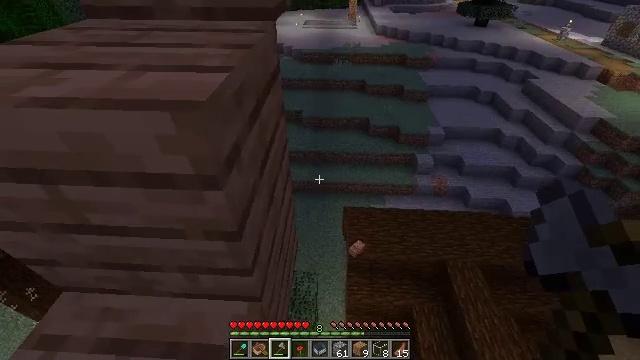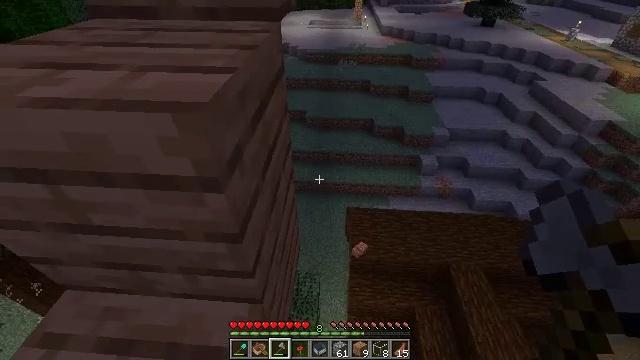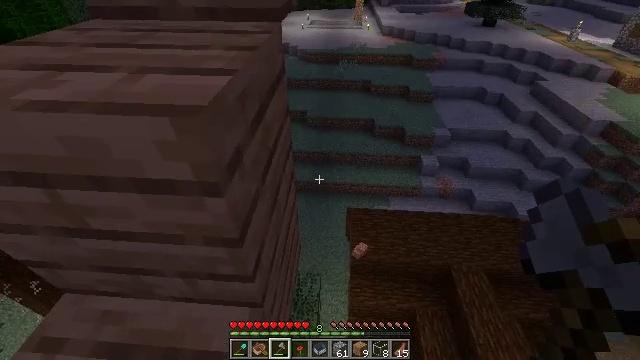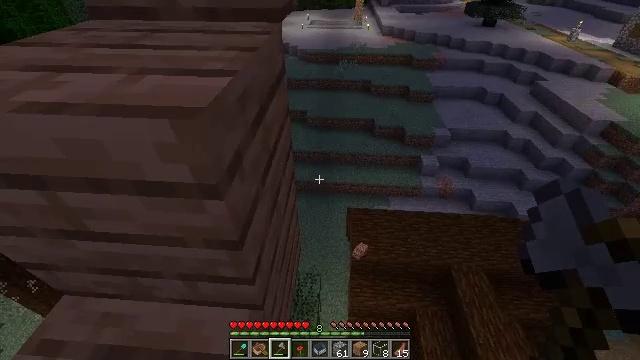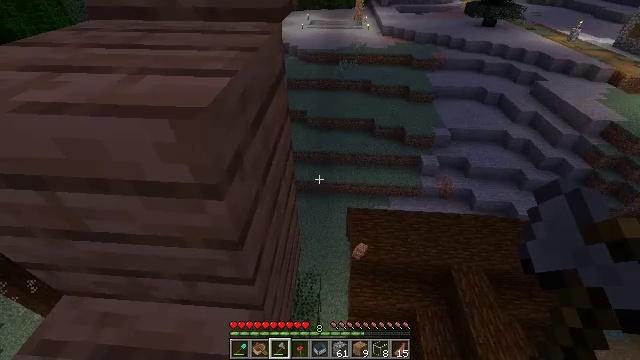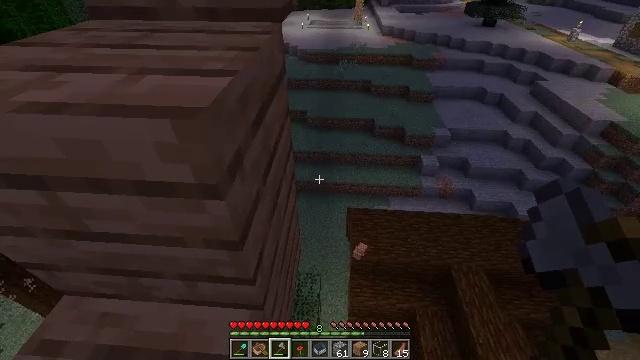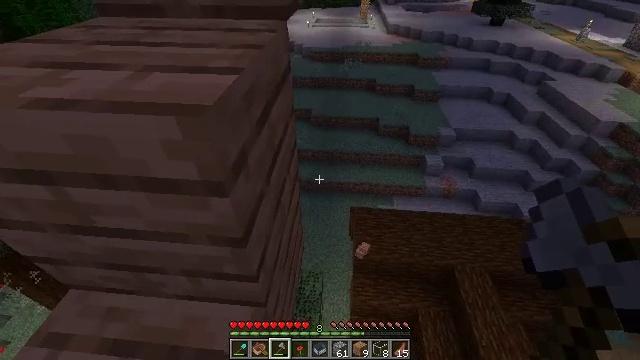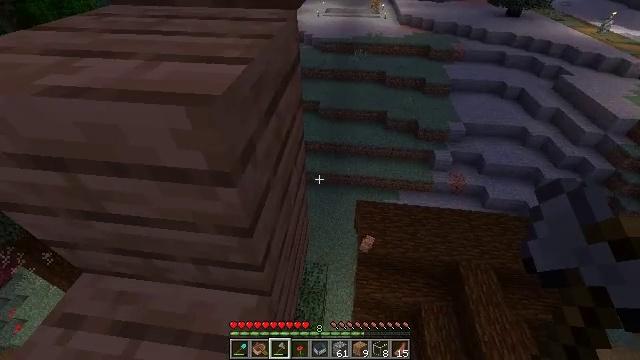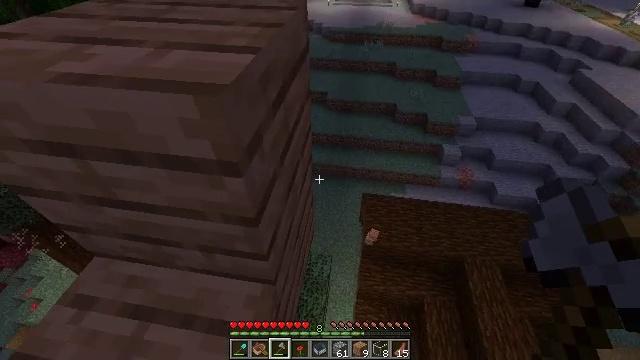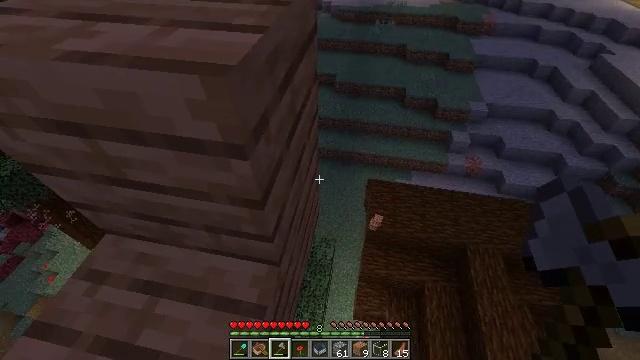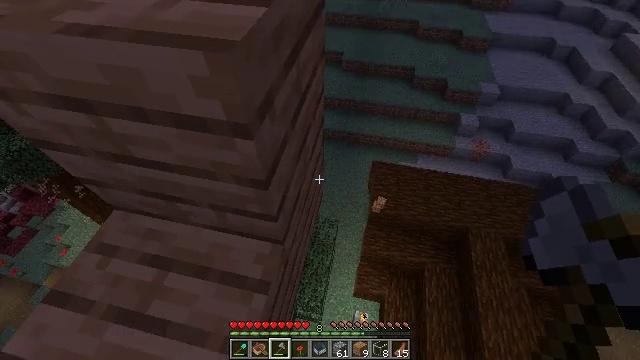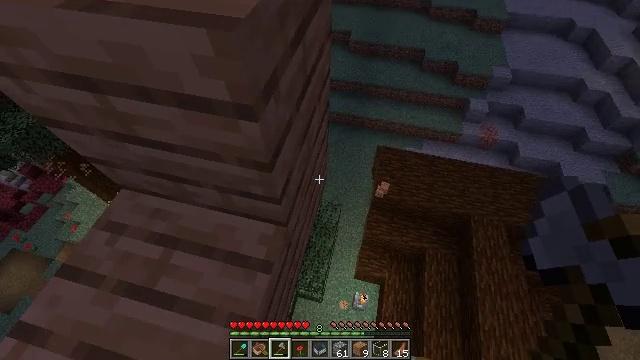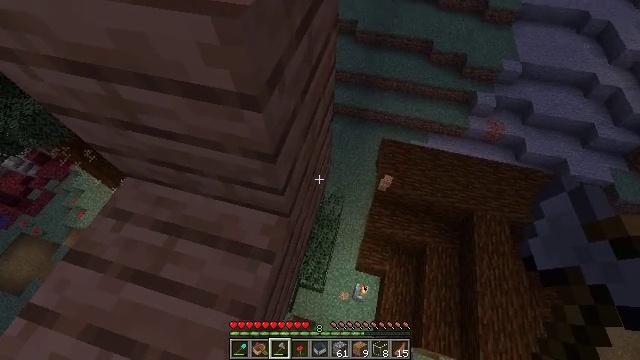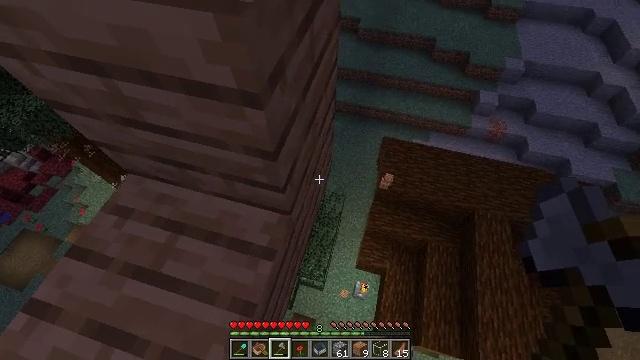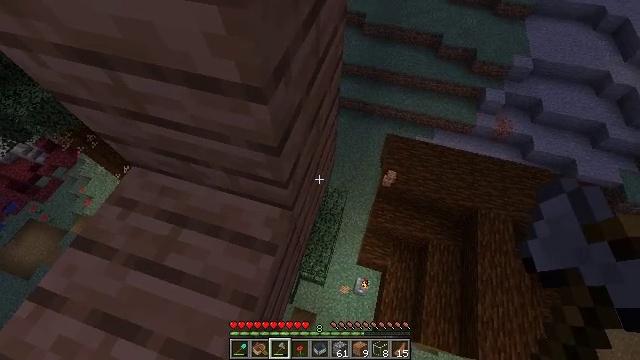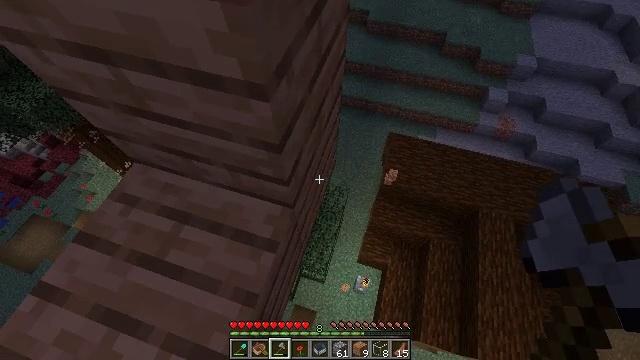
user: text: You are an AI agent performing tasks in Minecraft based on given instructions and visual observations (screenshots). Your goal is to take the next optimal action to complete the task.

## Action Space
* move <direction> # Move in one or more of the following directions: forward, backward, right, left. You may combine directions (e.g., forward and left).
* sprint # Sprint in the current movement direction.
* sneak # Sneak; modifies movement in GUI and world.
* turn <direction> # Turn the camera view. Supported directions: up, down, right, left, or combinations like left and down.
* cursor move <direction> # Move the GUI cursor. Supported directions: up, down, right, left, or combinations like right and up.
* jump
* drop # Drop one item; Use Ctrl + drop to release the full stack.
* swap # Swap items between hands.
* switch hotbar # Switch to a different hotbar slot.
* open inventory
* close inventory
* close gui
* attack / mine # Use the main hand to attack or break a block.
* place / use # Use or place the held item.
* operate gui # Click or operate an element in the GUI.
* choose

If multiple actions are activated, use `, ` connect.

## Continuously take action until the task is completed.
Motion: motion action
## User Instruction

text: Gather jungle planks for building.
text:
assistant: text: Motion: sneak, turn left
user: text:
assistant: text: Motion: sneak
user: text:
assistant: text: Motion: sneak
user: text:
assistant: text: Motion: sneak
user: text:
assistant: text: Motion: sneak
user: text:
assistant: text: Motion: sneak, turn left
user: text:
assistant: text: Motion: sneak, turn left and down
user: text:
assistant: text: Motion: sneak, turn left and down
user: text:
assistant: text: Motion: sneak, turn left and down
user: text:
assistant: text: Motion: sneak, turn left and down
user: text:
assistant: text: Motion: sneak, turn left and down
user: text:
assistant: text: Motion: sneak, turn left and down
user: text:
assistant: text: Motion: sneak
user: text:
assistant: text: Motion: sneak, turn left
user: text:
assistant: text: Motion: sneak
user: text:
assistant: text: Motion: sneak
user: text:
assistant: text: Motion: sneak, attack / mine
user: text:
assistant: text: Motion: sneak, attack / mine
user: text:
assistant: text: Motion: sneak, attack / mine
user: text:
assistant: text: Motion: sneak, attack / mine
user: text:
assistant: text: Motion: sneak, attack / mine
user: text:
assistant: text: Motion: sneak, attack / mine
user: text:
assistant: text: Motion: sneak, attack / mine
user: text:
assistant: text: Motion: sneak, attack / mine
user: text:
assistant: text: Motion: sneak, attack / mine
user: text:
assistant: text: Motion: sneak, attack / mine
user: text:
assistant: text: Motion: sneak, attack / mine
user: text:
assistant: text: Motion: sneak, attack / mine
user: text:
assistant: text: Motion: sneak, attack / mine
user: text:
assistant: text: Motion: sneak, attack / mine